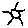
Label: sun